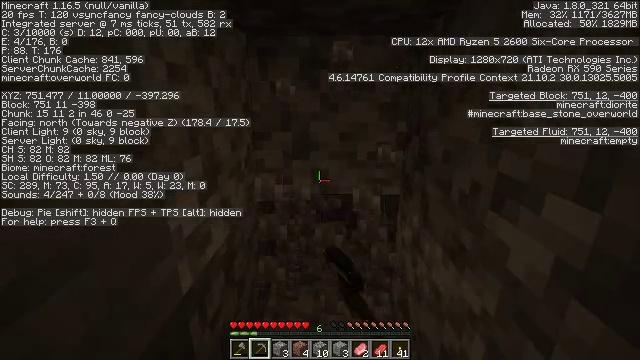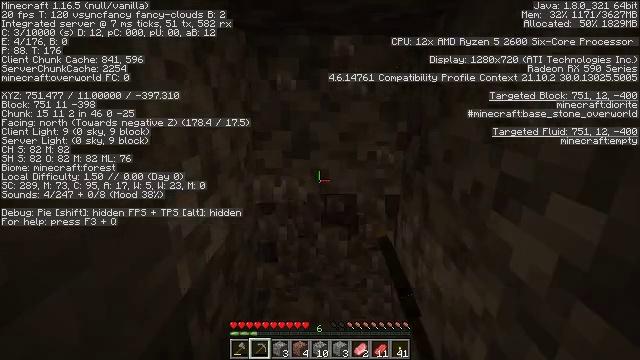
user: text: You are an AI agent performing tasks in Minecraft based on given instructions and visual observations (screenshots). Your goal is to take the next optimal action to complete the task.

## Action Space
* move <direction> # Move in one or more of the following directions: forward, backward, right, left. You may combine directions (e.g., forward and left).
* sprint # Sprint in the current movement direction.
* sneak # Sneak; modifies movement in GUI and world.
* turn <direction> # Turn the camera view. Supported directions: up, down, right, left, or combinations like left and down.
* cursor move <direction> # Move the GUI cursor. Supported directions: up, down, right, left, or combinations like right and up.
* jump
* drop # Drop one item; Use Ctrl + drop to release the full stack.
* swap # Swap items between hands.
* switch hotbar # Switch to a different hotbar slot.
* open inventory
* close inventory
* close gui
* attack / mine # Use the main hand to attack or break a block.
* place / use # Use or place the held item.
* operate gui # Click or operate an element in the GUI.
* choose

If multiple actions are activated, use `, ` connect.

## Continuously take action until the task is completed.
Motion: motion action
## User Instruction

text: Mine the diorite underground.
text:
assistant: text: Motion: move forward, attack / mine
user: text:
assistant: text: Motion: move forward, attack / mine